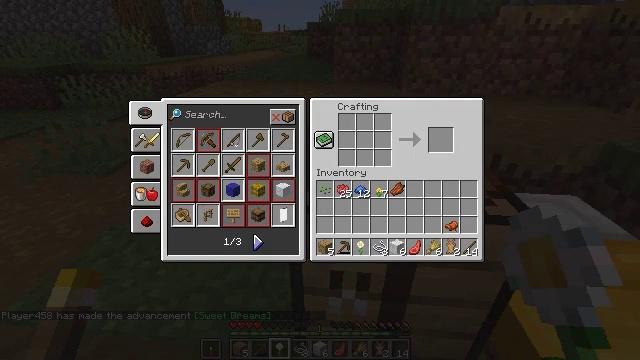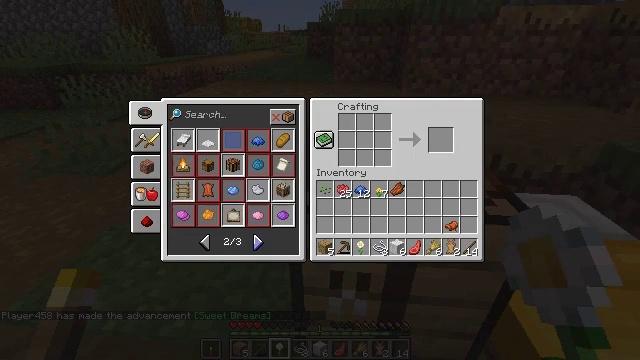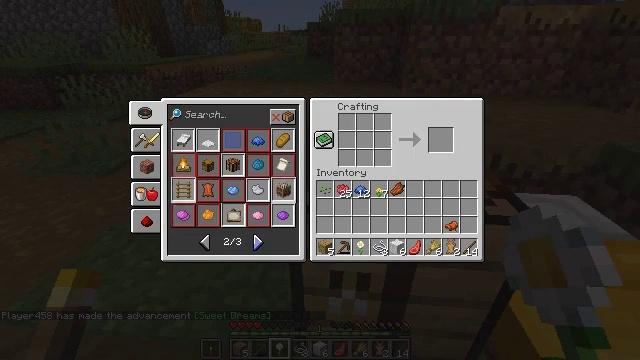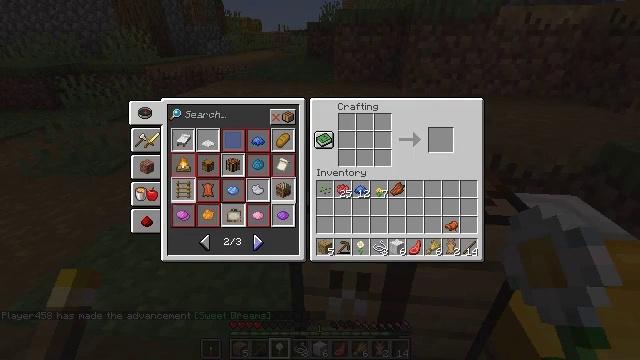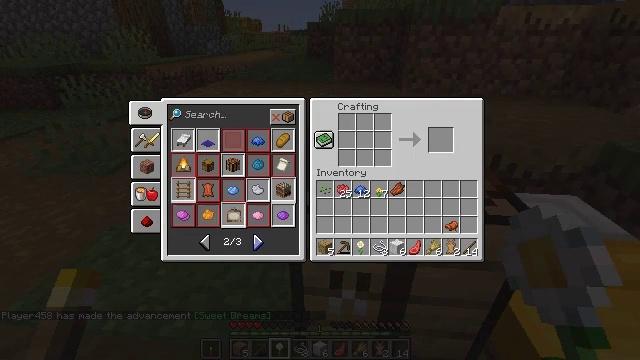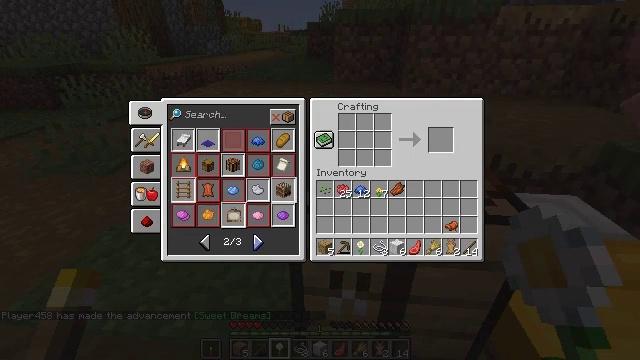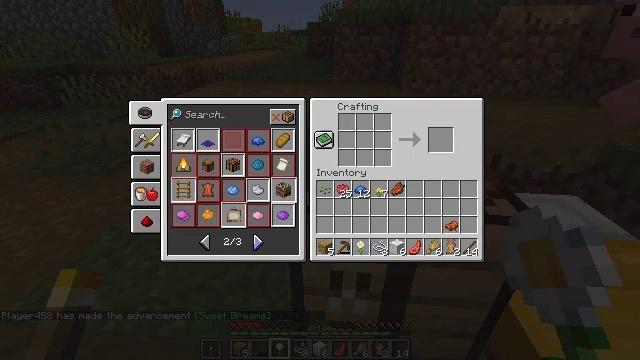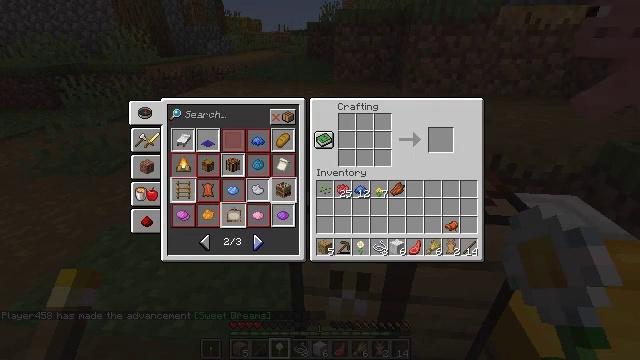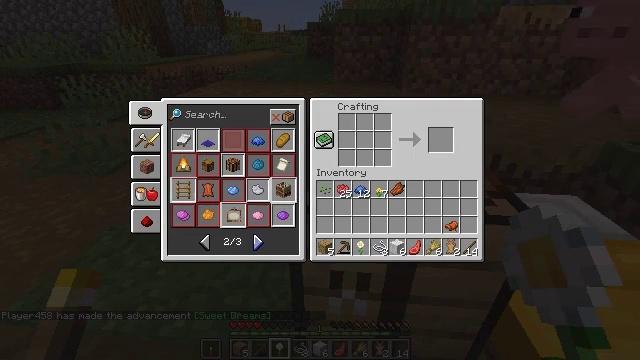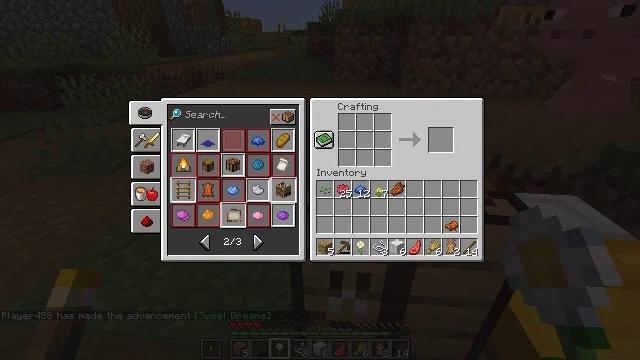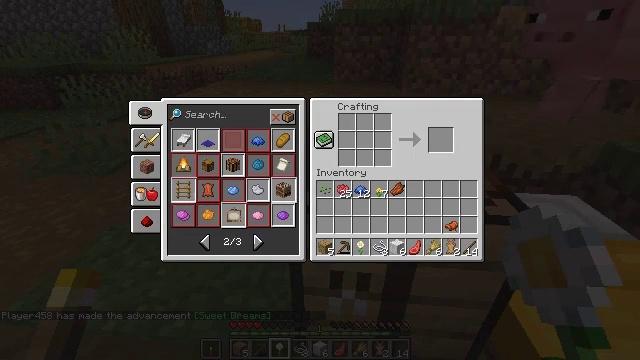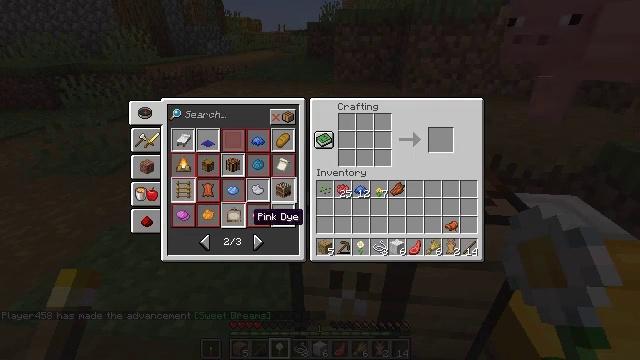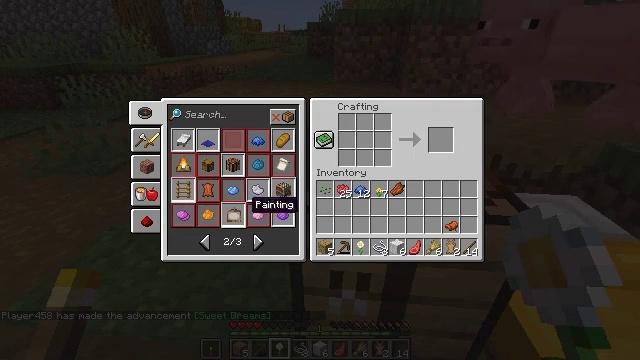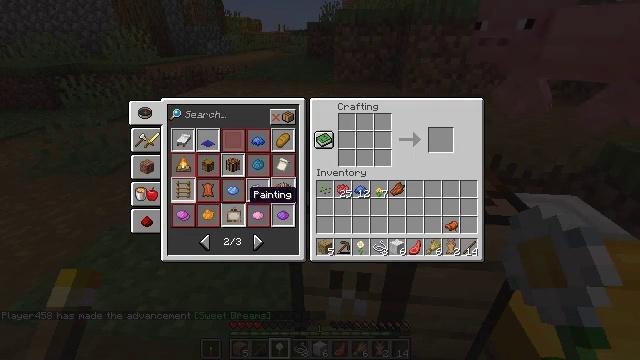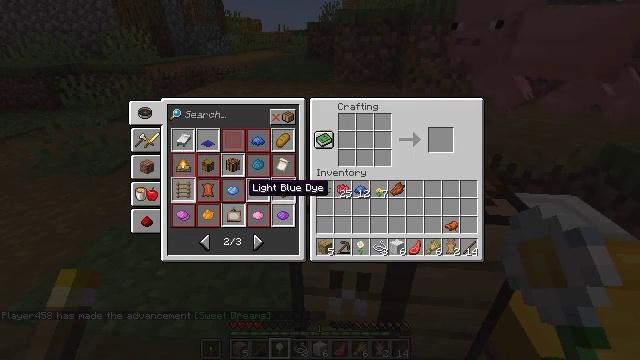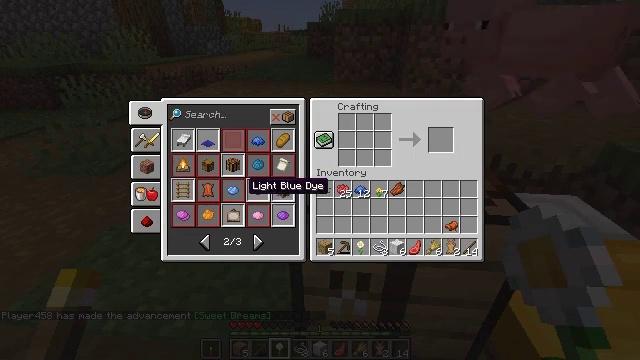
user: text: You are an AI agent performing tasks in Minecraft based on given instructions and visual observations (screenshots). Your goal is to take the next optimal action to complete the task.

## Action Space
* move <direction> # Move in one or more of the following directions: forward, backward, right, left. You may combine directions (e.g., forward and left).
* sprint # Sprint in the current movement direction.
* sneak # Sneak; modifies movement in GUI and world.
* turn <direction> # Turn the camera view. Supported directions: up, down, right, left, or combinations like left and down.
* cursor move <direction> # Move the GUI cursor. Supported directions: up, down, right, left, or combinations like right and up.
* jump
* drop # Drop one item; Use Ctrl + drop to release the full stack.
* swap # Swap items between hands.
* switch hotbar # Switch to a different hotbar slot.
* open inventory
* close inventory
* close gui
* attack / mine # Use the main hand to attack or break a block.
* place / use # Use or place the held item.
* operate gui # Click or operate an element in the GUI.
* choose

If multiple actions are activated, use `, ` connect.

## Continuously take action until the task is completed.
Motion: motion action
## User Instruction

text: Go to the crafting table and create a loom.
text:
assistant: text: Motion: operate gui
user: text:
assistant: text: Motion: operate gui
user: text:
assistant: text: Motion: operate gui
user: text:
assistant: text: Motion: no_op
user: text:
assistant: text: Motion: no_op
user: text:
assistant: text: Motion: no_op
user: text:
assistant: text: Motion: no_op
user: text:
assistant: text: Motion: no_op
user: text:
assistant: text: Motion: no_op
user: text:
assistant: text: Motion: no_op
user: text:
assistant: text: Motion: no_op
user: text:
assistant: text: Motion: cursor move up
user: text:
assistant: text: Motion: cursor move up
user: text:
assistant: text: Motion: cursor move up
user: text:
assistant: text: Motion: no_op
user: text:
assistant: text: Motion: no_op
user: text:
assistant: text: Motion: no_op
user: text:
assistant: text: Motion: cursor move right and down
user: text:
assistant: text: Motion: cursor move right and down
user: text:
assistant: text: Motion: no_op
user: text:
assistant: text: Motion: no_op
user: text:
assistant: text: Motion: cursor move down
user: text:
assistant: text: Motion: cursor move down
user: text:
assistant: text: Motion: no_op
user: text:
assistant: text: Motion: no_op
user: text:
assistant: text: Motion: no_op
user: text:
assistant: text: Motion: no_op
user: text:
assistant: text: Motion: no_op
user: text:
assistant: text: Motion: no_op
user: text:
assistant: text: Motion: cursor move right and up